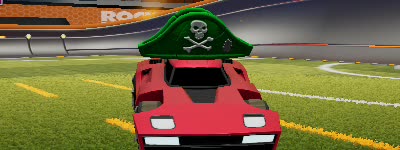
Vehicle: breakout